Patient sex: F
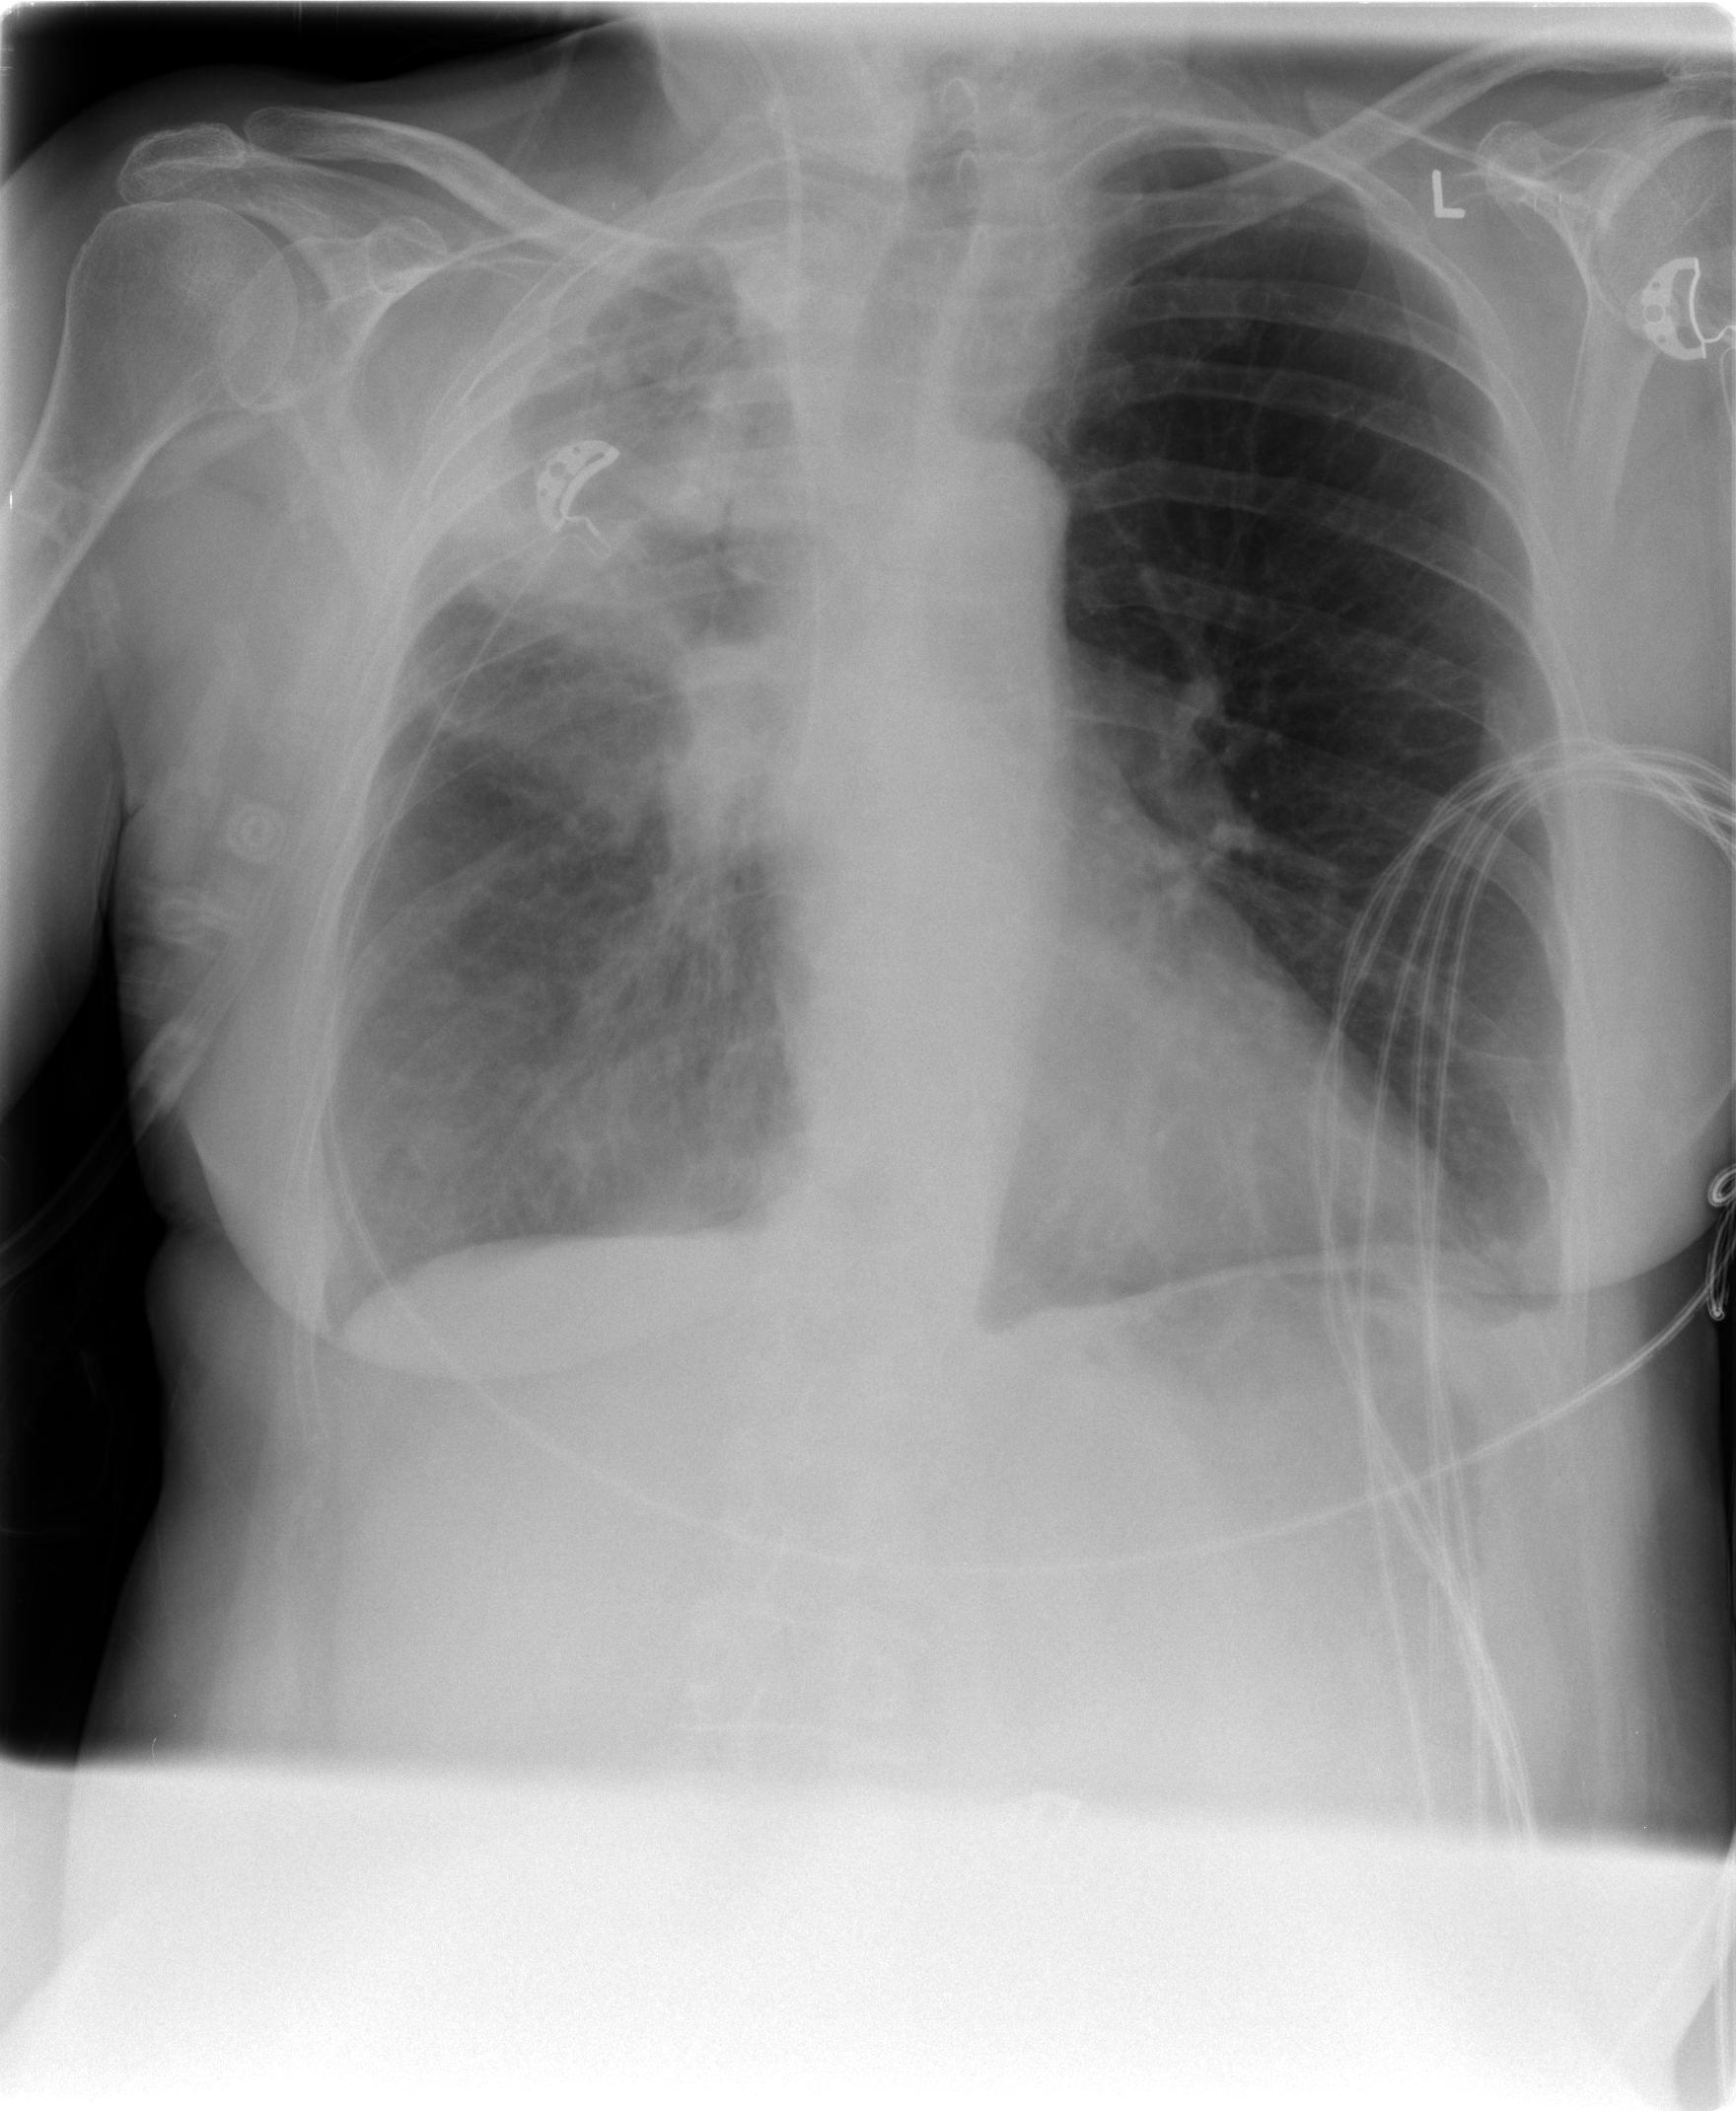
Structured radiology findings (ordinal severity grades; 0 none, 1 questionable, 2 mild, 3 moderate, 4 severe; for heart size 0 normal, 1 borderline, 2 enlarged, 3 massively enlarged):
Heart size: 0
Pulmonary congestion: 0
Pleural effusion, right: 1
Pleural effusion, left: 0
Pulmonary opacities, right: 3
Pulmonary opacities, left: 0
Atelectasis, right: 3
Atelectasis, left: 0